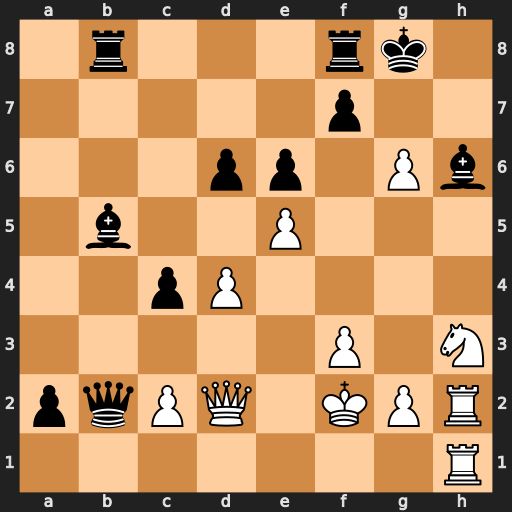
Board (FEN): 1r3rk1/5p2/3pp1Pb/1b2P3/2pP4/5P1N/pqPQ1KPR/7R
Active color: w
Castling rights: -
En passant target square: -
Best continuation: Qxh6 Qxd4+ Kg3 Qxe5+ Nf4